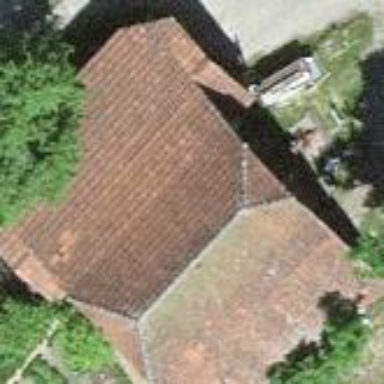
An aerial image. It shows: Barn.